五年级 · 组合几何学
一个用小正方体搭建的几何体, 如果从正面、左面、上面看到的图形都是

那么摆放的小正方体有( ) 个。
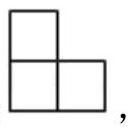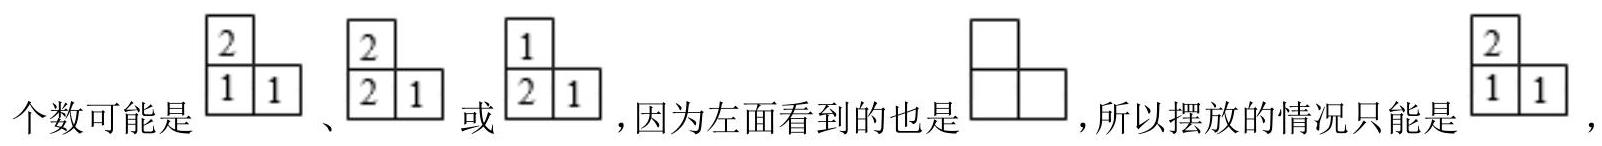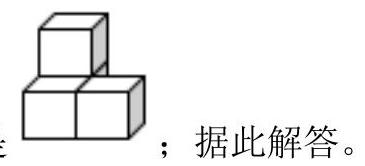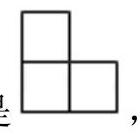
答案: 解4

【分析】从这个几何体的上面看的图形 $\square$ 入手, 正面看是 $\square$, 那么这个几何体小正方体的

也就是

【详解】根据分析, 一个用小正方体搭建的几何体，如果从正面、左面、上面看到的图形都是

那么摆放的小正方体有（4）个。

【点睛】此题考查了观察物体，根据三视图还原物体形状，关键有空间想象能力。